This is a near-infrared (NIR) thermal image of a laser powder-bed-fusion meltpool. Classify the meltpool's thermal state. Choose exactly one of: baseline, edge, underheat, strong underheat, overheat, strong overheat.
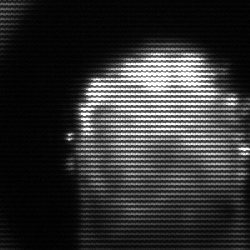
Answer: baseline